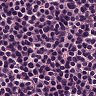
Metastatic tissue present: no